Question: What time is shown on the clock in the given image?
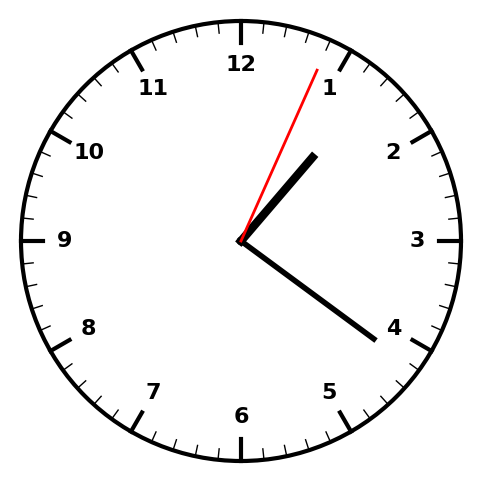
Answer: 01:21:04